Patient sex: M
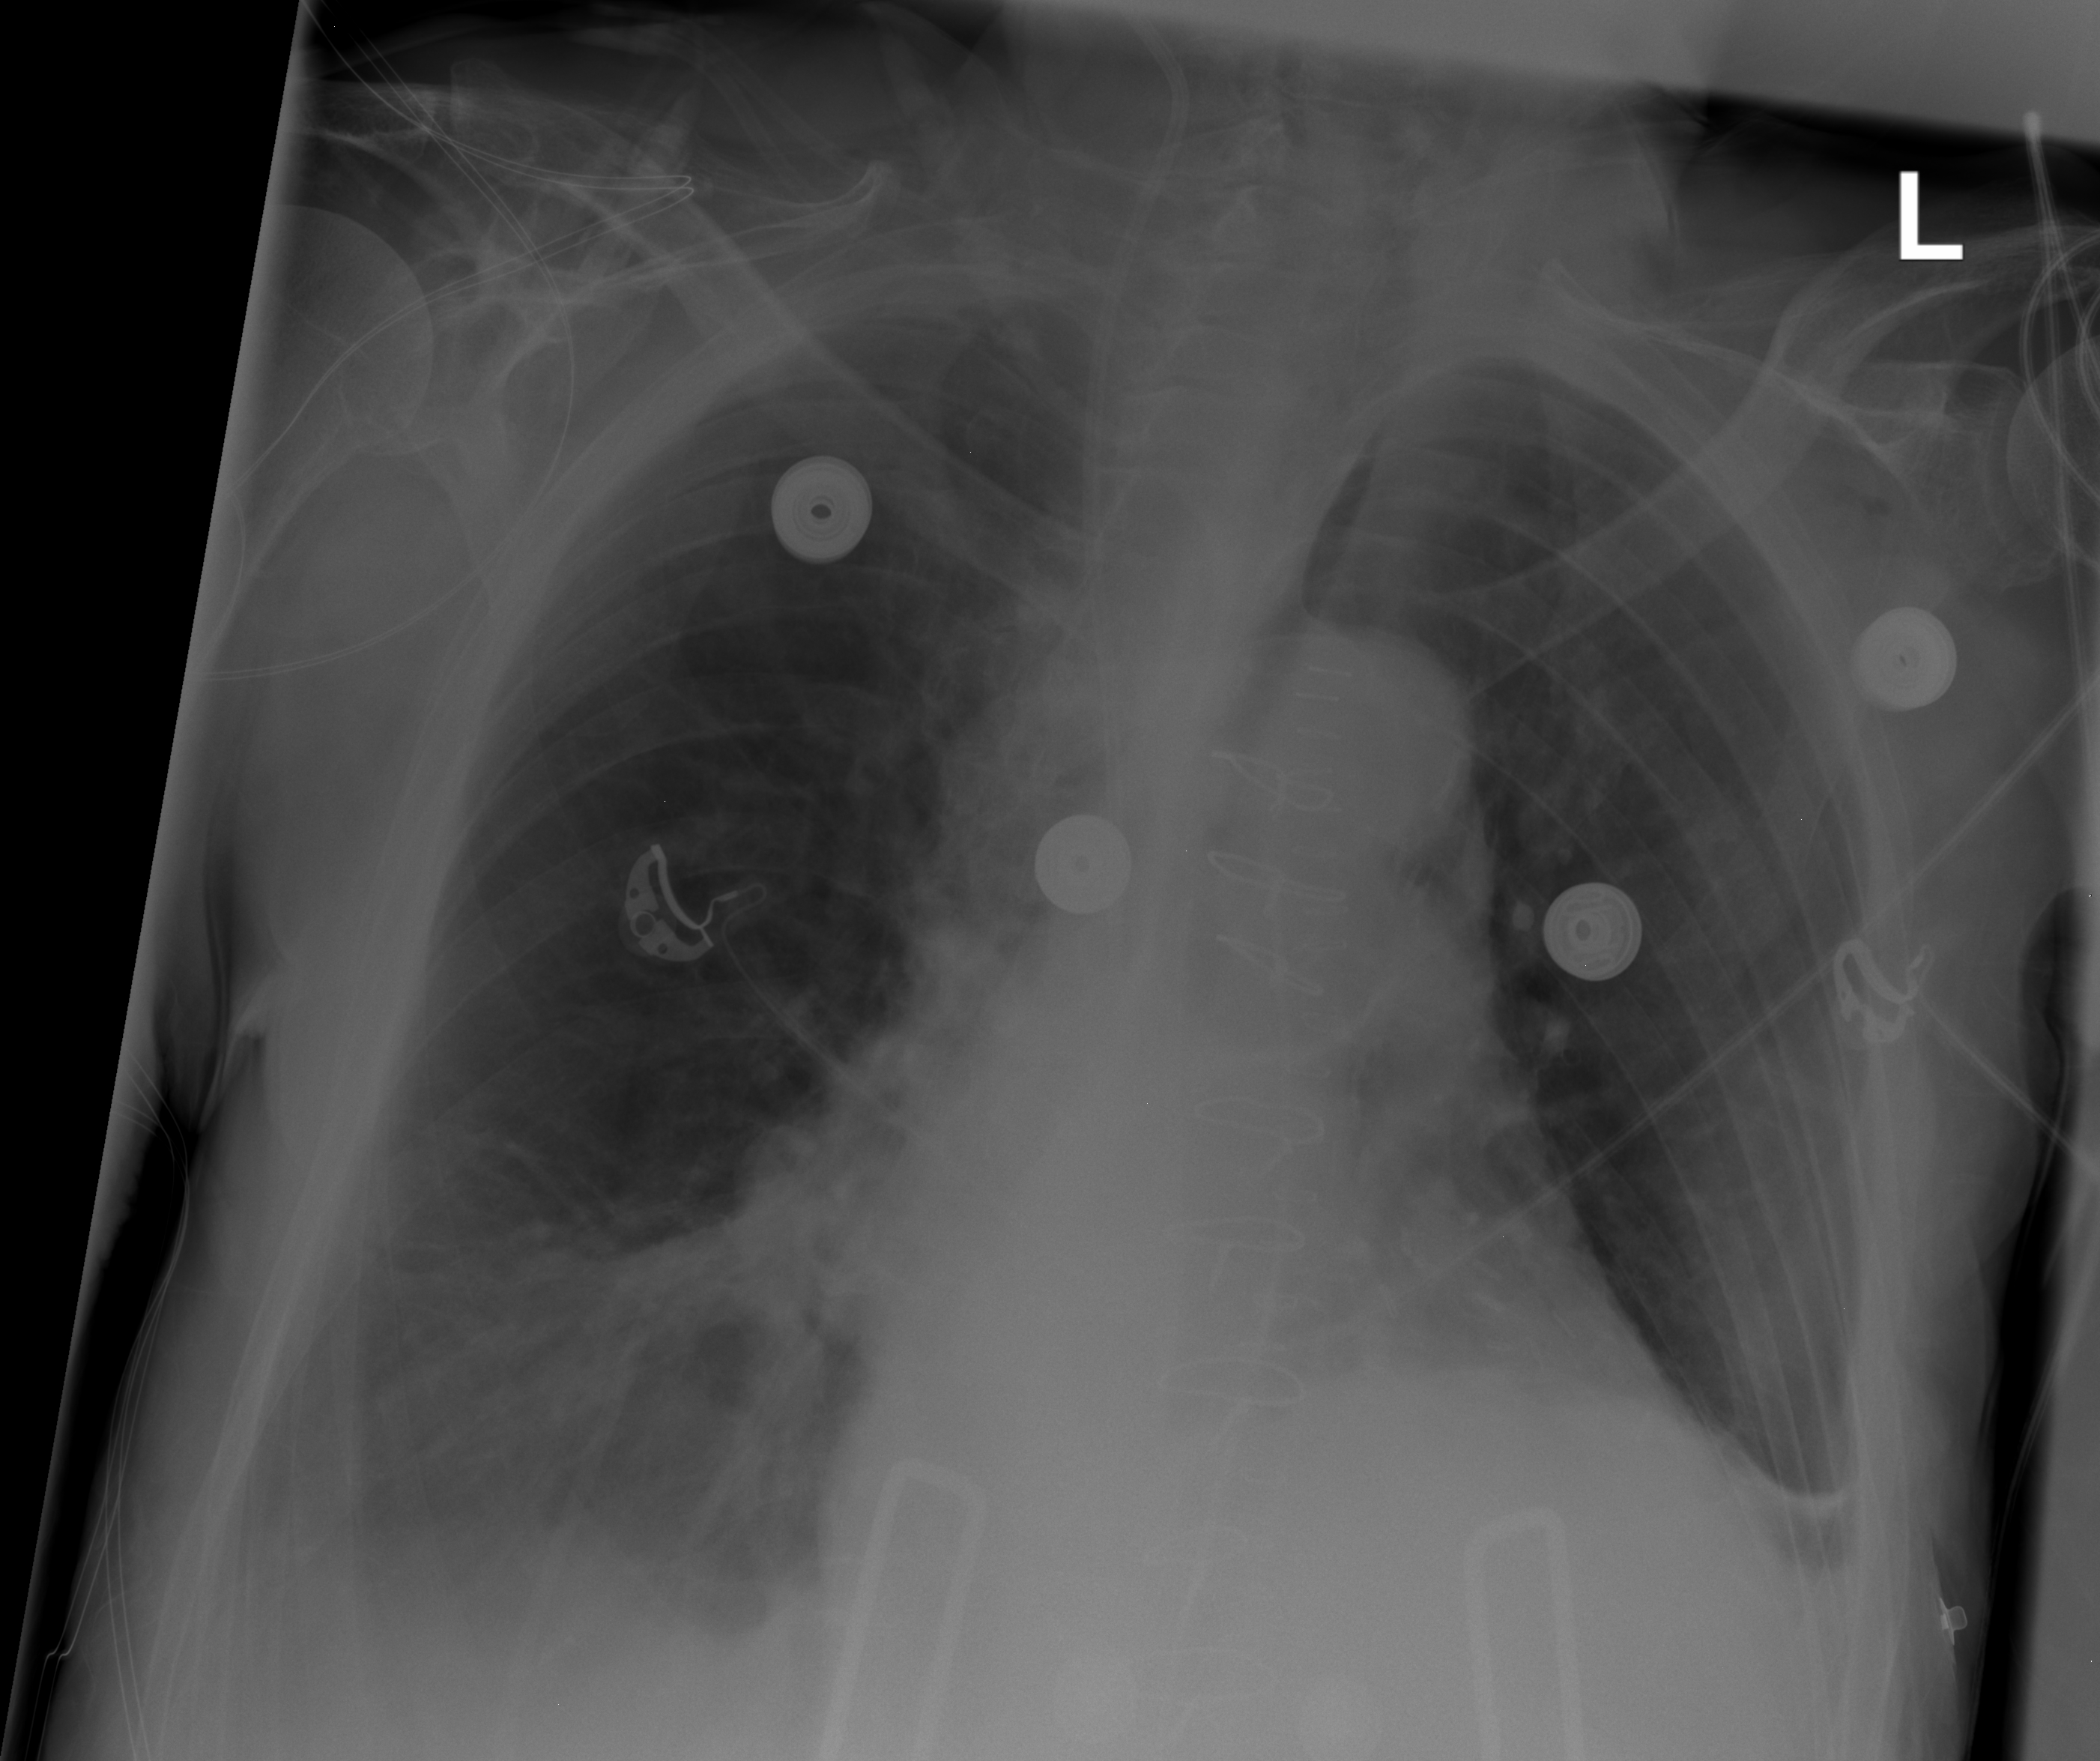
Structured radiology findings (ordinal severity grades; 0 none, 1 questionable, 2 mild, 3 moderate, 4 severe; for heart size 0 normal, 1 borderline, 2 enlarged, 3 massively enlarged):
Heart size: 2
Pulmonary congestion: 0
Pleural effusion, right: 2
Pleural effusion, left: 0
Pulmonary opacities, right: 0
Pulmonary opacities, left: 0
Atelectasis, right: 2
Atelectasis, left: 2